Question: Count the number of objects in the diagram.
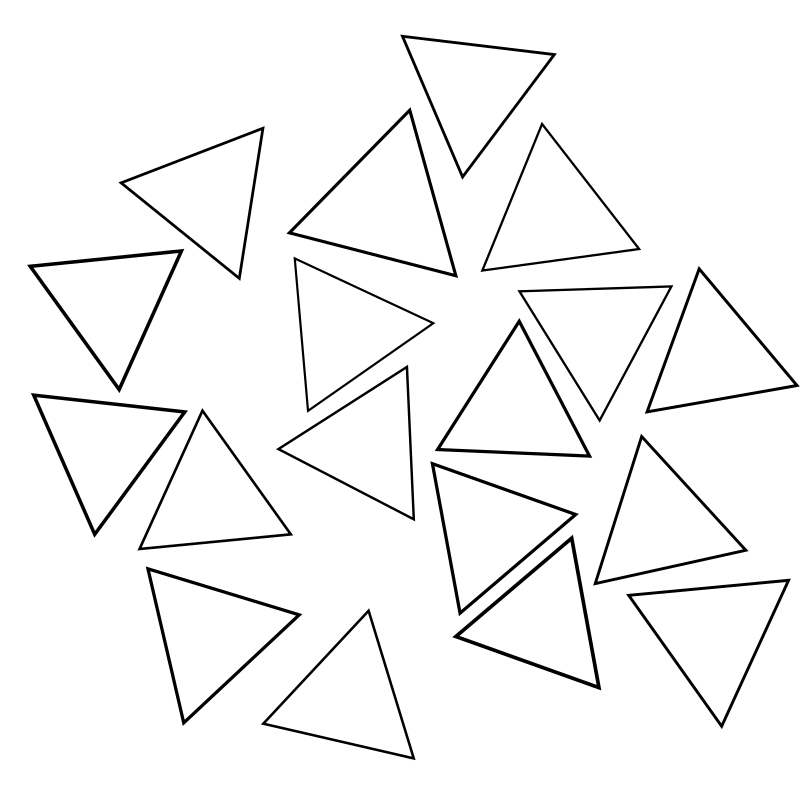
Answer: 18